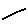
Label: line